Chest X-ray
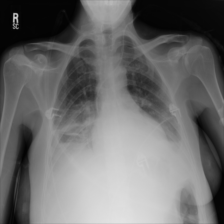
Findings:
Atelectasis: positive
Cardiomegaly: negative
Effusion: negative
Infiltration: negative
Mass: negative
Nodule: negative
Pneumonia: negative
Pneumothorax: negative
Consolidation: negative
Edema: negative
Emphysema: negative
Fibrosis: negative
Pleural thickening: negative
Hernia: negative